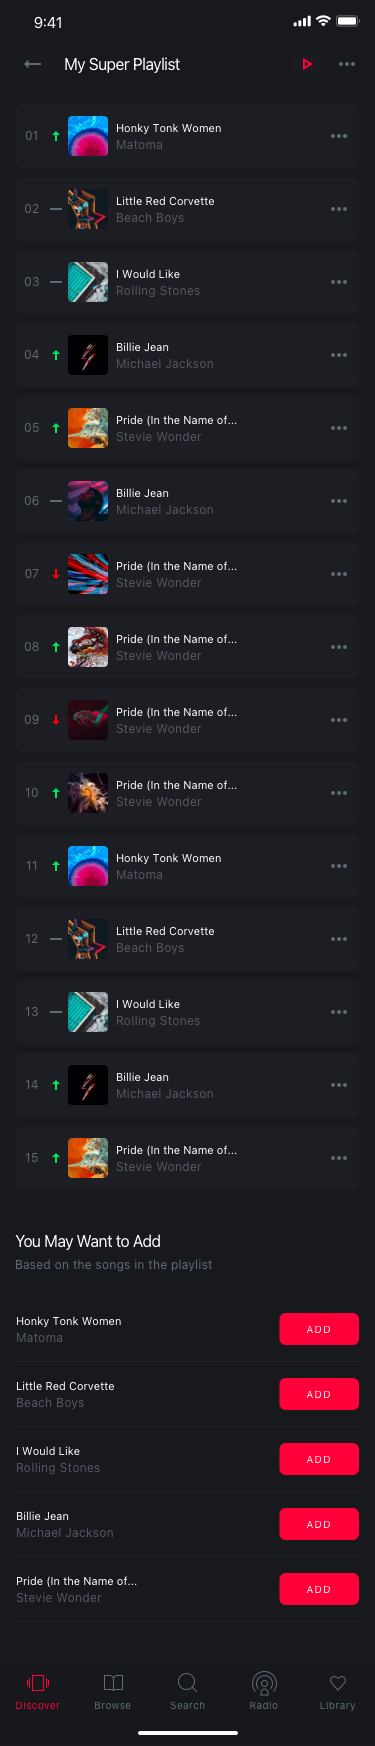
Text in this UI design:
You May Want to Add
Based on the songs in the playlist